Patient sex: M
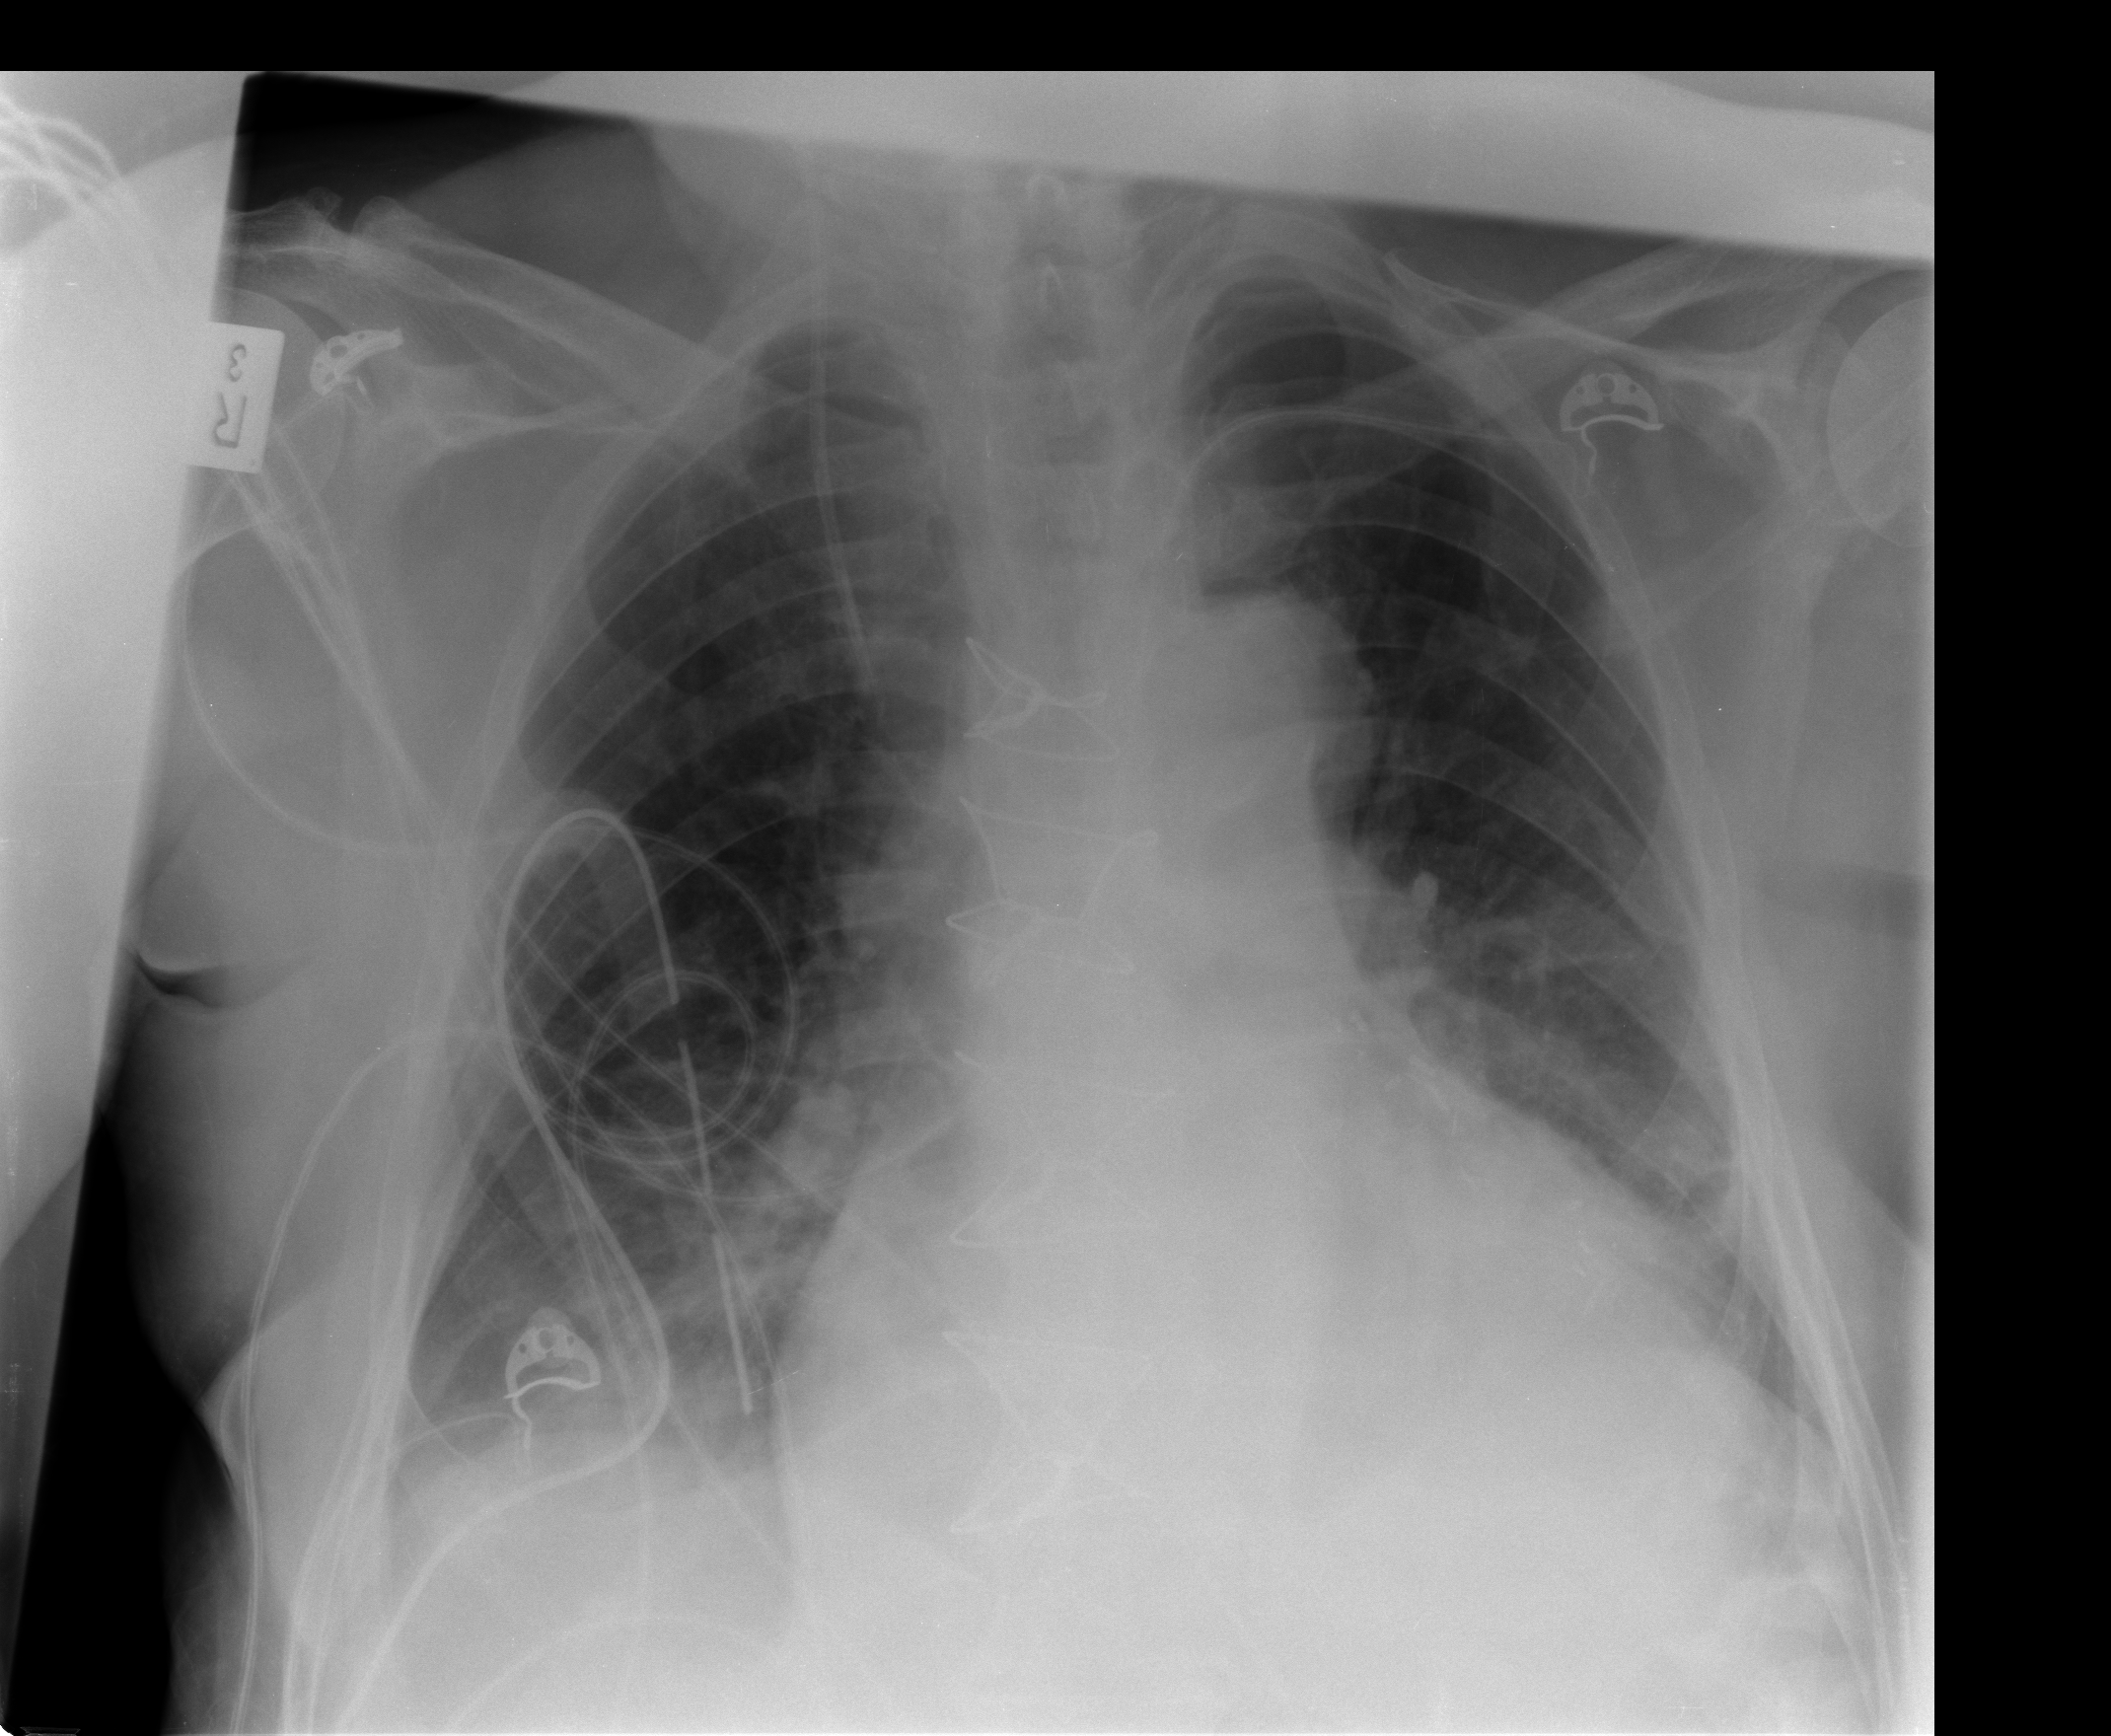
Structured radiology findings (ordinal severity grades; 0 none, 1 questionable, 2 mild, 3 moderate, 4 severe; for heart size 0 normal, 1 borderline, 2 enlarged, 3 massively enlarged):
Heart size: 2
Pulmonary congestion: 0
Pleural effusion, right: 1
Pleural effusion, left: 1
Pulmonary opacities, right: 0
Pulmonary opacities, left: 0
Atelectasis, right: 2
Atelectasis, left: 2